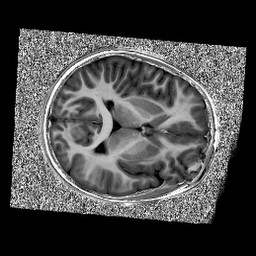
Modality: UNIT1
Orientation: axial
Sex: male
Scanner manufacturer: siemens
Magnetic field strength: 3 T
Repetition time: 5 s
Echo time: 0.00368 s